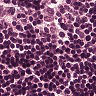
Metastatic tissue present: no